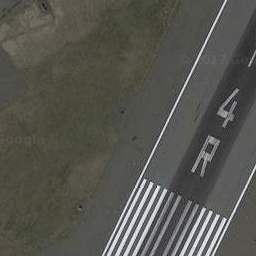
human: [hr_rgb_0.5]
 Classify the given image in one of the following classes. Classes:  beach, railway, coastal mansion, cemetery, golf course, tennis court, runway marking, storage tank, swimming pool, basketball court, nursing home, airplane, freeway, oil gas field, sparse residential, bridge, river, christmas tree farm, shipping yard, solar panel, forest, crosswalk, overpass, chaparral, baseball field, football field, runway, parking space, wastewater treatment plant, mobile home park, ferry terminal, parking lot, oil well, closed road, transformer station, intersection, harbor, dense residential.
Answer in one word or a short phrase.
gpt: runway